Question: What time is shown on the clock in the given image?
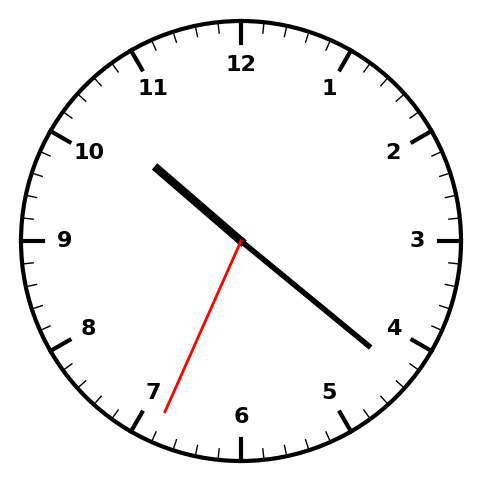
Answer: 10:21:34